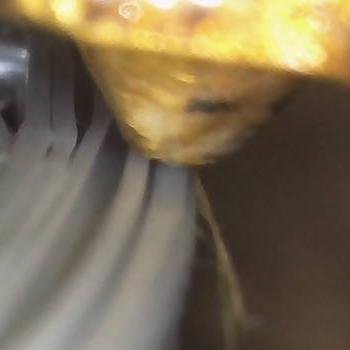
Flow rate: 69%